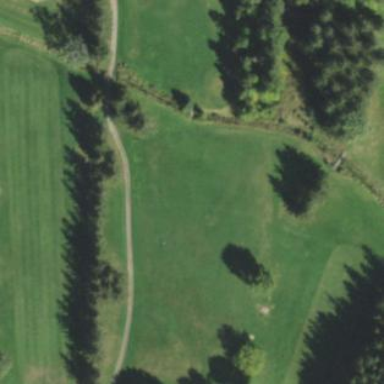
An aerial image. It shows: Grassy area used as driving range for golf.